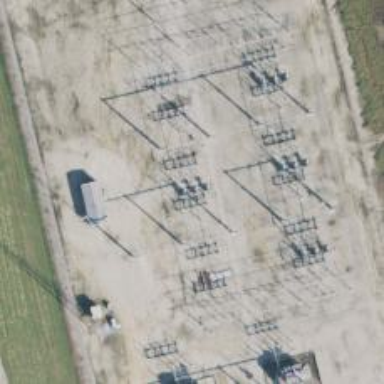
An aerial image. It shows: Switch for power supply.